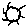
Label: sun